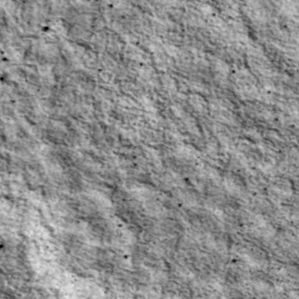
Label: non_frost